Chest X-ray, PA view. Patient: 49 years old, sex F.
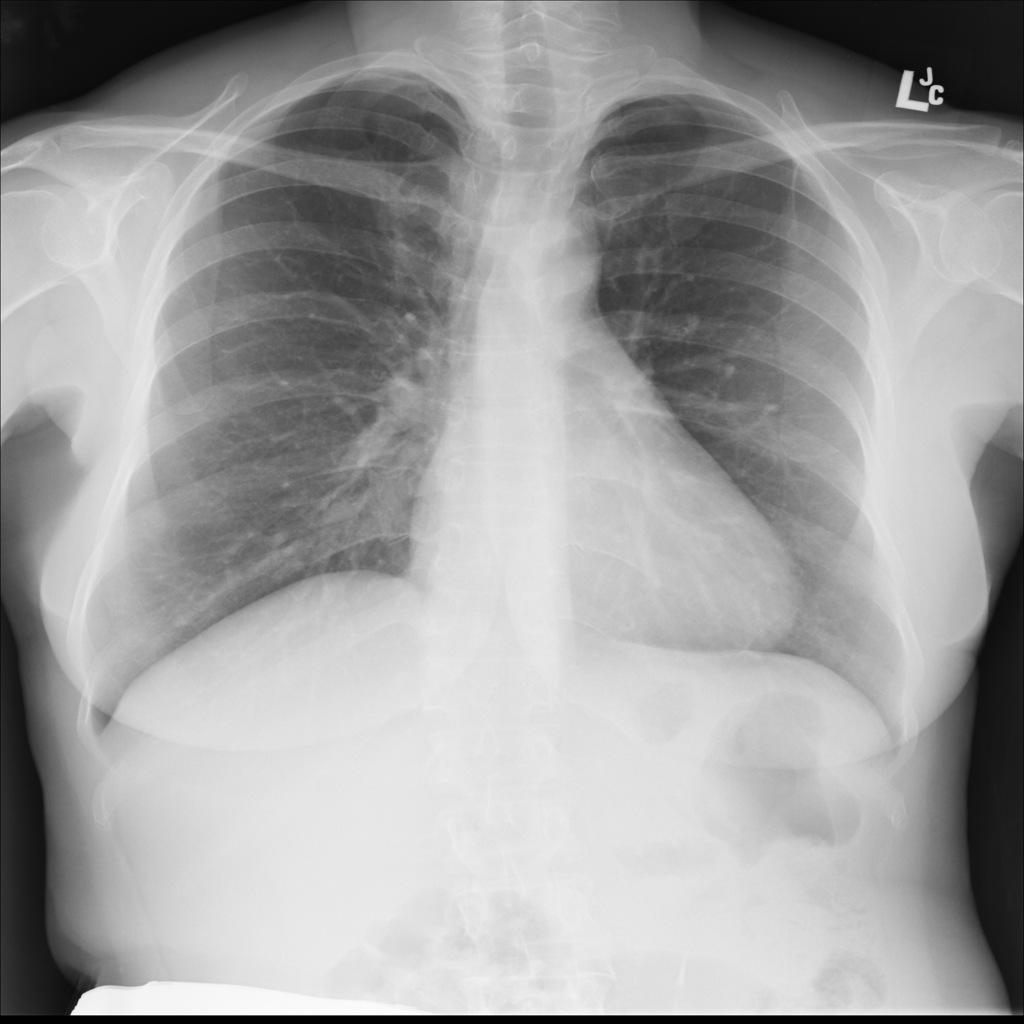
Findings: No Finding